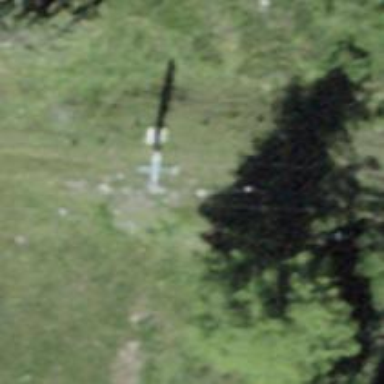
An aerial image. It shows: Pylon for aerialway.